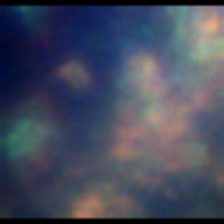
Taxon: Unknown_detritus
Group: Unknown